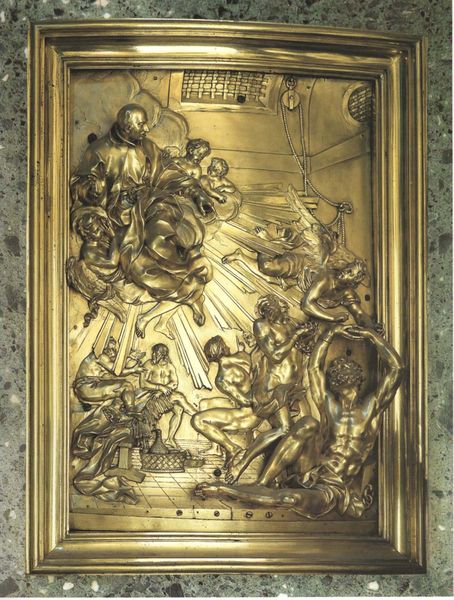
Titel: Ignatius-Altar (hl. Ignatius von Loyola)
Künstler: Andrea Pozzo
Standort: Rom, Il Gesù (EU - I - Latium)
Schlagwörter: himmel, wolke, gold, engel, strahlen, zelle